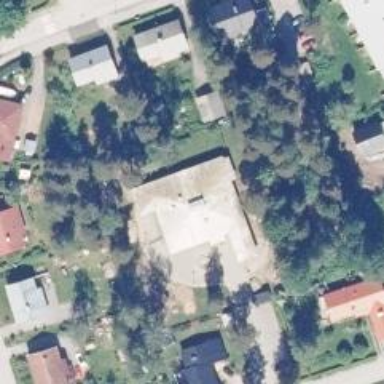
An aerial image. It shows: Kindergarten.